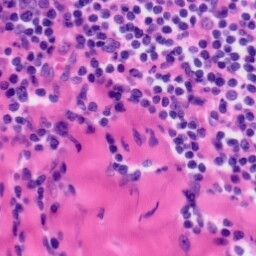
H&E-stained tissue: Tonsil